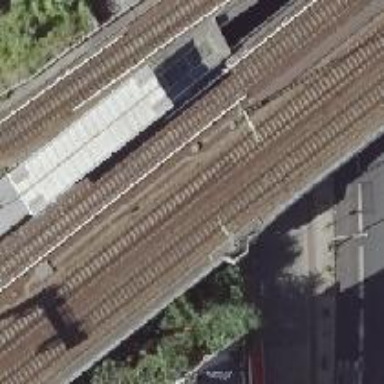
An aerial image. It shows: Bridge over electrified railway with contact lines.